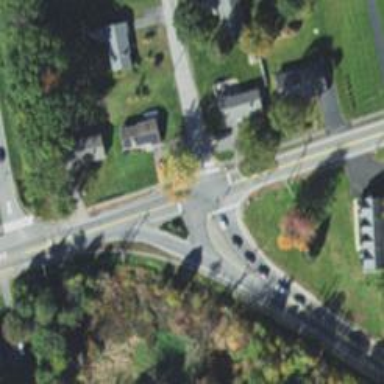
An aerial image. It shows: Stop road.